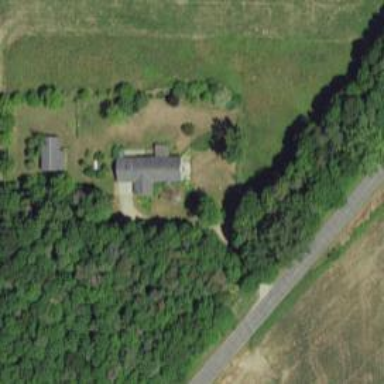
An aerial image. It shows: Driveway leading to service road.